Question: I found 2 built-in NumberPickers:
<URL>
<URL>

By default, it's the first one, but when I add 'android:theme="@android:style/Theme.NoTitleBar"' in AndroidManifest.xml, it becomes the second one.
How can I put this line (I need it) and still get the first NumberPicker?
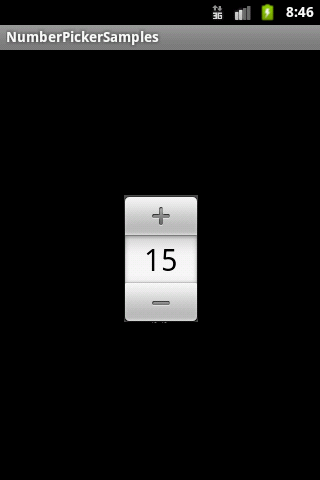
Answer: you are setting the non holo theme so you get the non holo numberpicker.
see this as reference, its basically the same thing you asked
<URL>